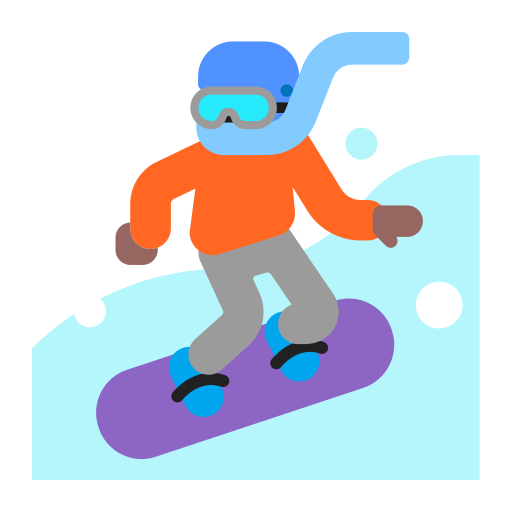
snowboarder flat  dark